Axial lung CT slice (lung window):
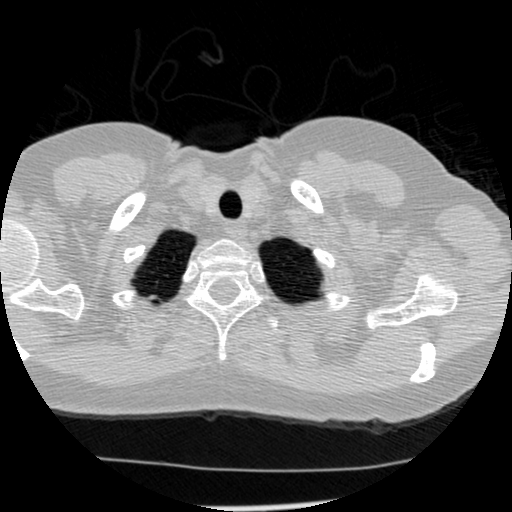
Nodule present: no